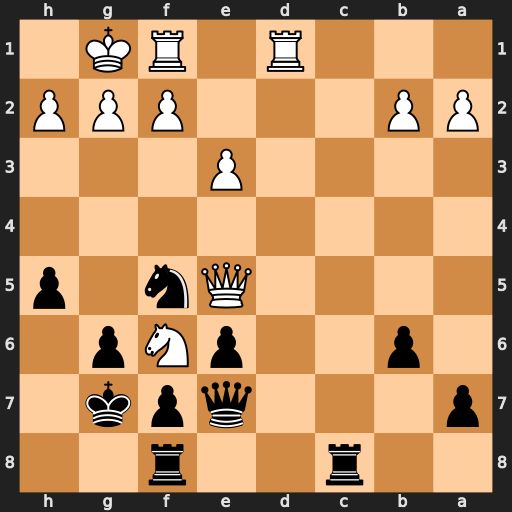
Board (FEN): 2r2r2/p3qpk1/1p2pNp1/4Qn1p/8/4P3/PP3PPP/3R1RK1
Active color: b
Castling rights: -
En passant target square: -
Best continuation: Qxf6 Qxf6+ Kxf6